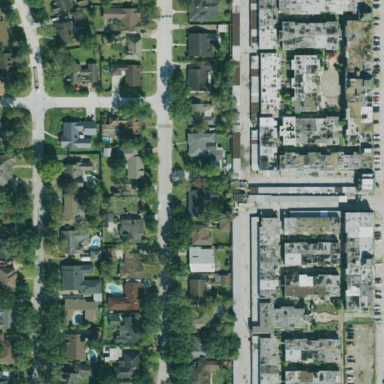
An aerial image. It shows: Condominium in residential area.